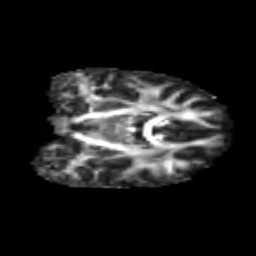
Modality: FA
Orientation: coronal
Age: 31
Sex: female
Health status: healthy